Here is a 2-D grayscale rendering of raw bearing vibration samples (signal-to-image). Based on the visible evidence, which condition applies: normal, inner_race, outer_race, ball?
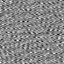
Answer: outer_race